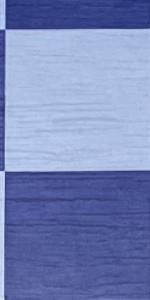
Label: Empty